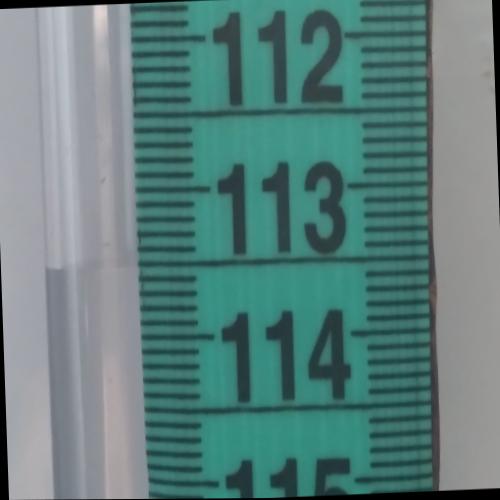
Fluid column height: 113.5 cm